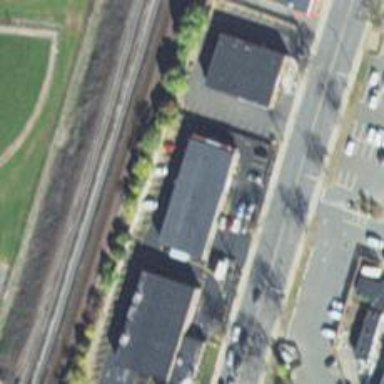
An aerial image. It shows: Car rental facility.